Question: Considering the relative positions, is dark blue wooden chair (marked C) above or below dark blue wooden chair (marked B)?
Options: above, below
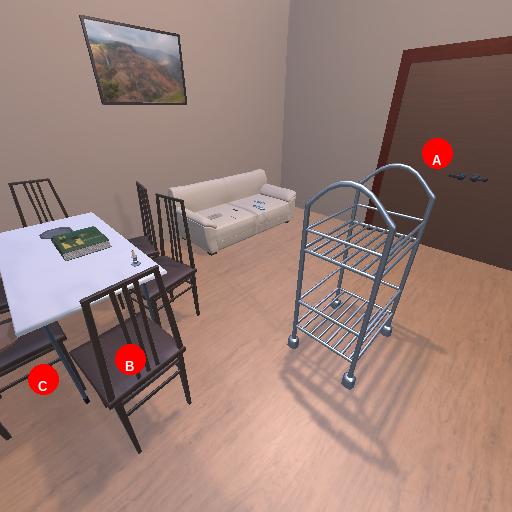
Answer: above